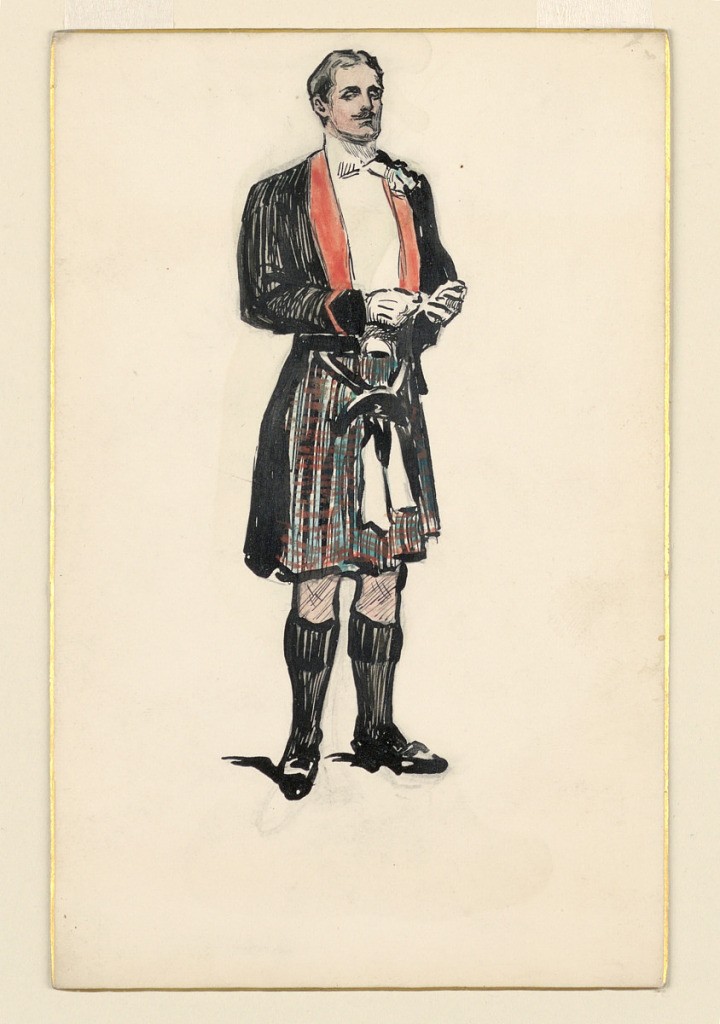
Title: Scotsman in Evening Attire
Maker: Charles Dana Gibson, American, 1867–1944
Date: ca. 1900
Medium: Graphite, pen and black ink with watercolors on paperboard
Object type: Drawing
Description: Young man in kilts and dinner jacket with red lapels, standing, in the act of removing his white gloves.